Field crop: maize
Growth stage: 2
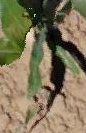
Species: maize